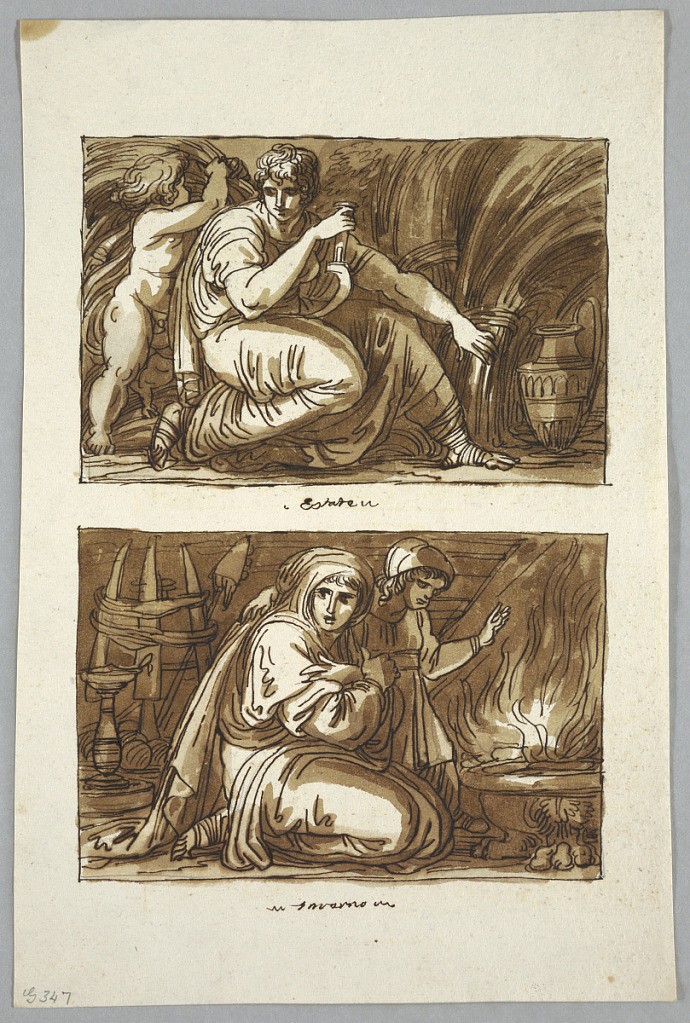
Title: Drawing
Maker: Felice Giani, Italian, 1758–1823
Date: About 1820.
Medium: Pen and brown ink, brown wash over traces of black chalk. Paper.
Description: Vertical Rectangle. Top: A woman with a sickle, and a boy busy themselves with sheaves of grain. | Bottom: a woman kneels, a child stands beside a brazier. The former is shivering. Some household implements are at left.